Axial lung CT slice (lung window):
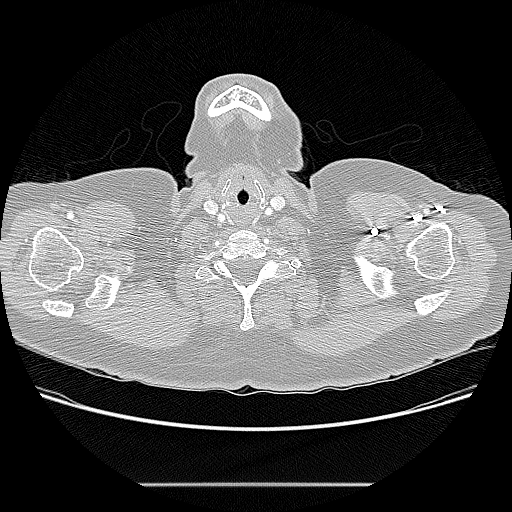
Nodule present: no